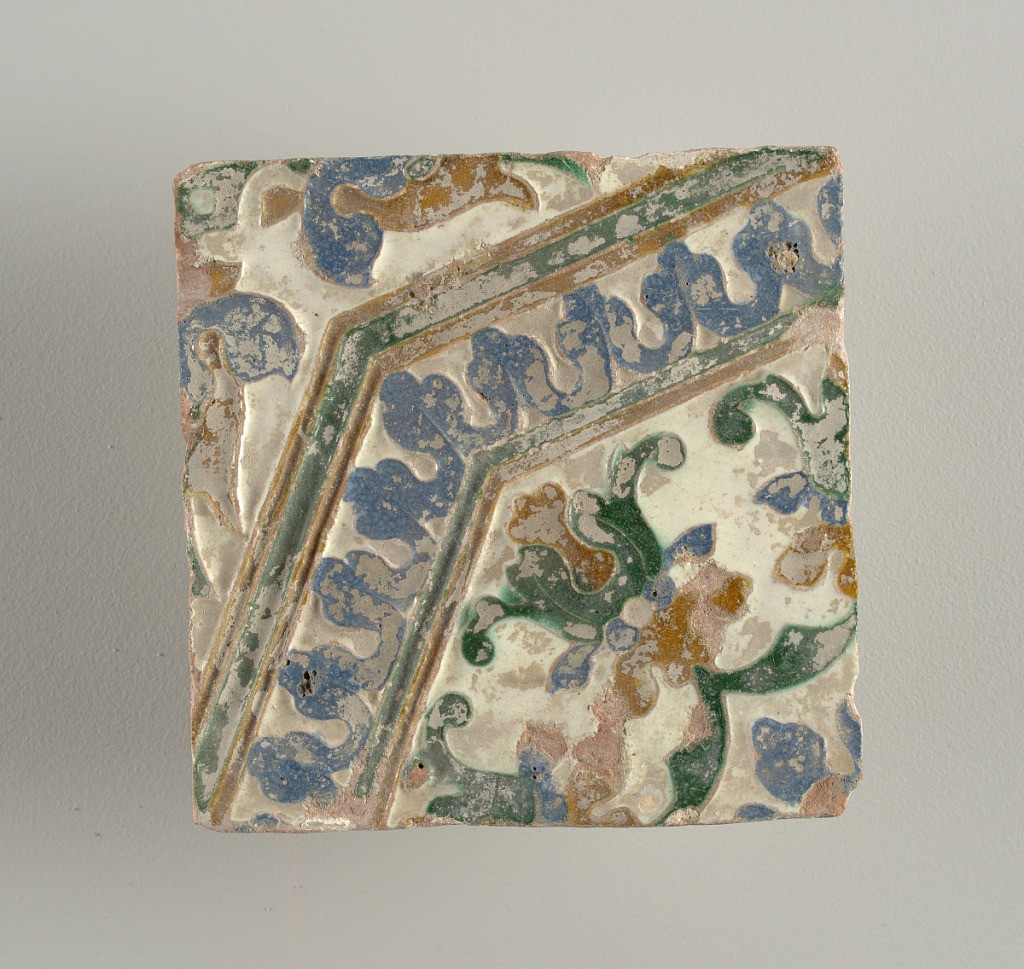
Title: Four tiles
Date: late 16th century
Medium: Glazed moulded earthenware
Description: Moulded in low relief, with white, blue, green and brown glazed, forming an octagonal motif, with conventionalized floral and foliate forms.